Question: <URL> uses a wildcard certificate *.familysearch.org.
Neither Chrome, Firefox, IE, wget, nor curl complain about it. Why? Interestingly, <URL> does complain. Who's correct?
curl snippet:
'''
* Server certificate:
* subject: C=US; postalCode=84150; ST=Utah; L=Salt Lake City; street=50 East North Temple Street; O=Intellectual Reserve Inc.; OU=PremiumSSL Wildcard; CN=*.familysearch.org
* start date: 201
* expire date: 201
* subjectAltName: familysearch.org matched
* issuer: C=G
* SSL certificate verify ok.
'''
Chrome screenshot:

cfhttp error:
'''
Charset [empty string]
ErrorDetail I/O Exception: Name in certificate '*.familysearch.org' does not match host name 'familysearch.org'
Filecontent Connection Failure
Header [empty string]
Mimetype Unable to determine MIME type of file.
Responseheader struct [empty]
Statuscode Connection Failure. Status code unavailable.
Text YES
'''
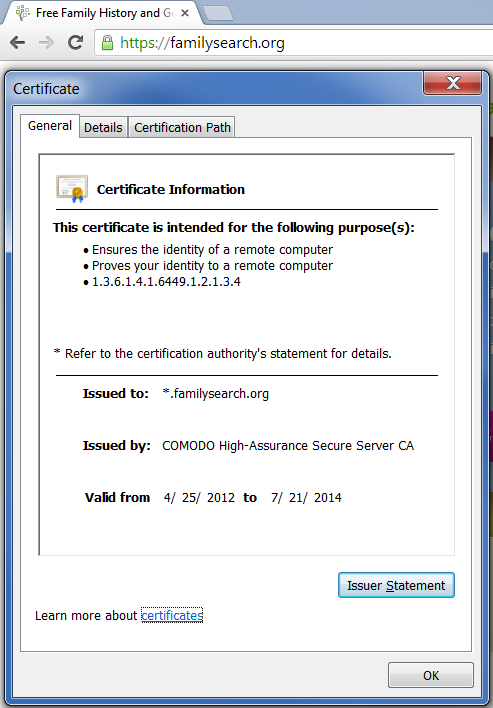
Answer: The certificate in question has a <URL> of 'familysearch.org'. Therefore the certificate is valid for '*.familysearch.org' and 'familysearch.org'.
FYI, curl is actually letting you know this, with the line:
> subjectAltName: familysearch.org matched